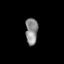
Tissue: lung
Cell type: Epithelial cells
Senescence score: 0.1691
Nuclear area (px): 323
Mean DAPI intensity: 138.533